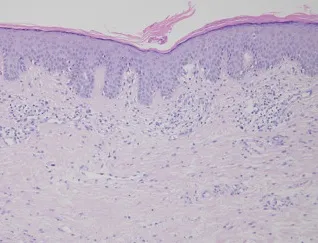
Results of histopathological and direct immunofluorescence. (A) Histopathological features of biopsy from lesioned skin on the back (HE staining, original magnification, x100).
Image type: pathology (immunostaining)